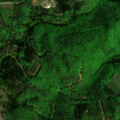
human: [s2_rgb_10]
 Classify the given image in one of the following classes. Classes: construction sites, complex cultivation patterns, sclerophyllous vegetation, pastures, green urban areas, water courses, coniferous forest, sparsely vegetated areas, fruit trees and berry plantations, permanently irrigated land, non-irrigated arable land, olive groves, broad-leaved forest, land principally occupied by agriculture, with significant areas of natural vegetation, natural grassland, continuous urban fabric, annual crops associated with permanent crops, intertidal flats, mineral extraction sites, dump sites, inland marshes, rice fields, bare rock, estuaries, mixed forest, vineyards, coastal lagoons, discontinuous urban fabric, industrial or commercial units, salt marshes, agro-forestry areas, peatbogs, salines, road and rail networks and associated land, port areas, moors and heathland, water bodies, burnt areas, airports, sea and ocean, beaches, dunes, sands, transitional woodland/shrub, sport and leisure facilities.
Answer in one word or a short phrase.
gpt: discontinuous urban fabric, complex cultivation patterns, broad-leaved forest, coniferous forest, mixed forest